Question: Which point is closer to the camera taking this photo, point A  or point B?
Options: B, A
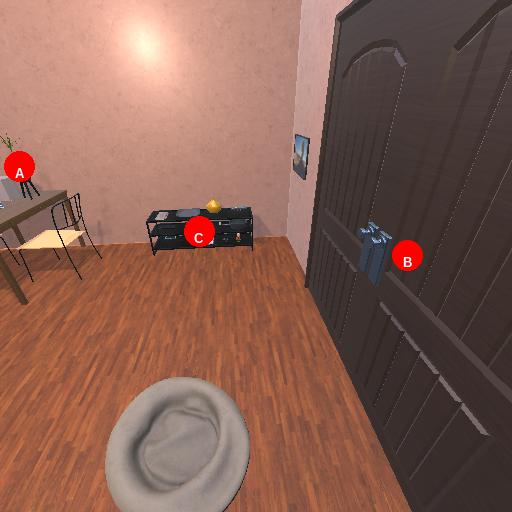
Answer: B